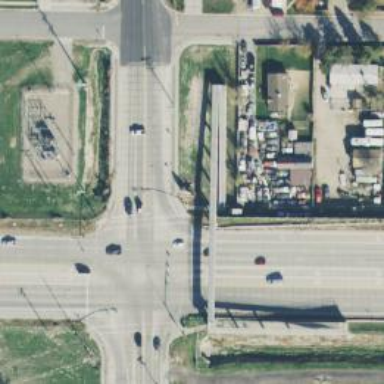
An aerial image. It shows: Crossing with marked lines on the road.